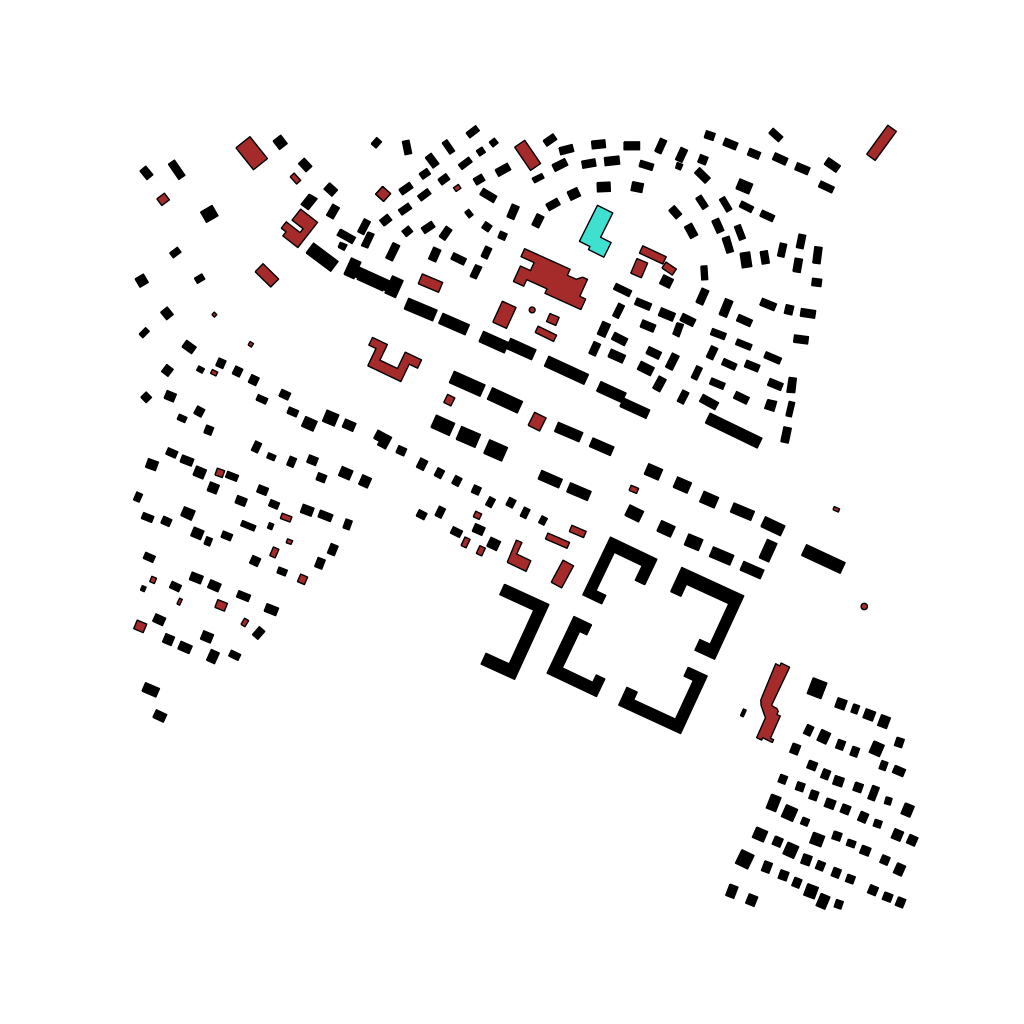
Tags: overhead vector_map, industrial, recreation, residential, special, transport, modern, soviet, high_rise, individual_rise, low_rise, density_2, Building, Facility, Kidsart, 1.0 km²